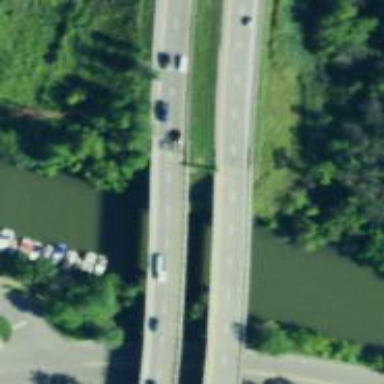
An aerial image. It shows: Primary highway bridge designed as expressway.